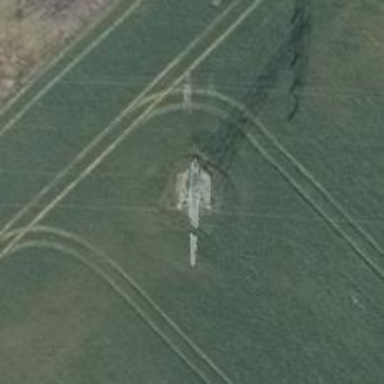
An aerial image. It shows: Power tower.